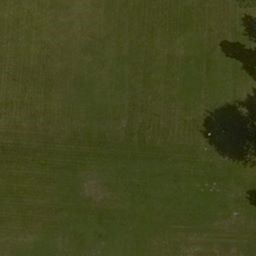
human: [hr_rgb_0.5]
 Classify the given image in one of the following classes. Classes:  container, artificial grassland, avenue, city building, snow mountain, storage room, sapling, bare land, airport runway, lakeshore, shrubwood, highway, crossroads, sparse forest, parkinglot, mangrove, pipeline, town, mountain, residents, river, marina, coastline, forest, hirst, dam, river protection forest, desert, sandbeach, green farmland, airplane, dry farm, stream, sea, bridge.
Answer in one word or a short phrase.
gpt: artificial grassland